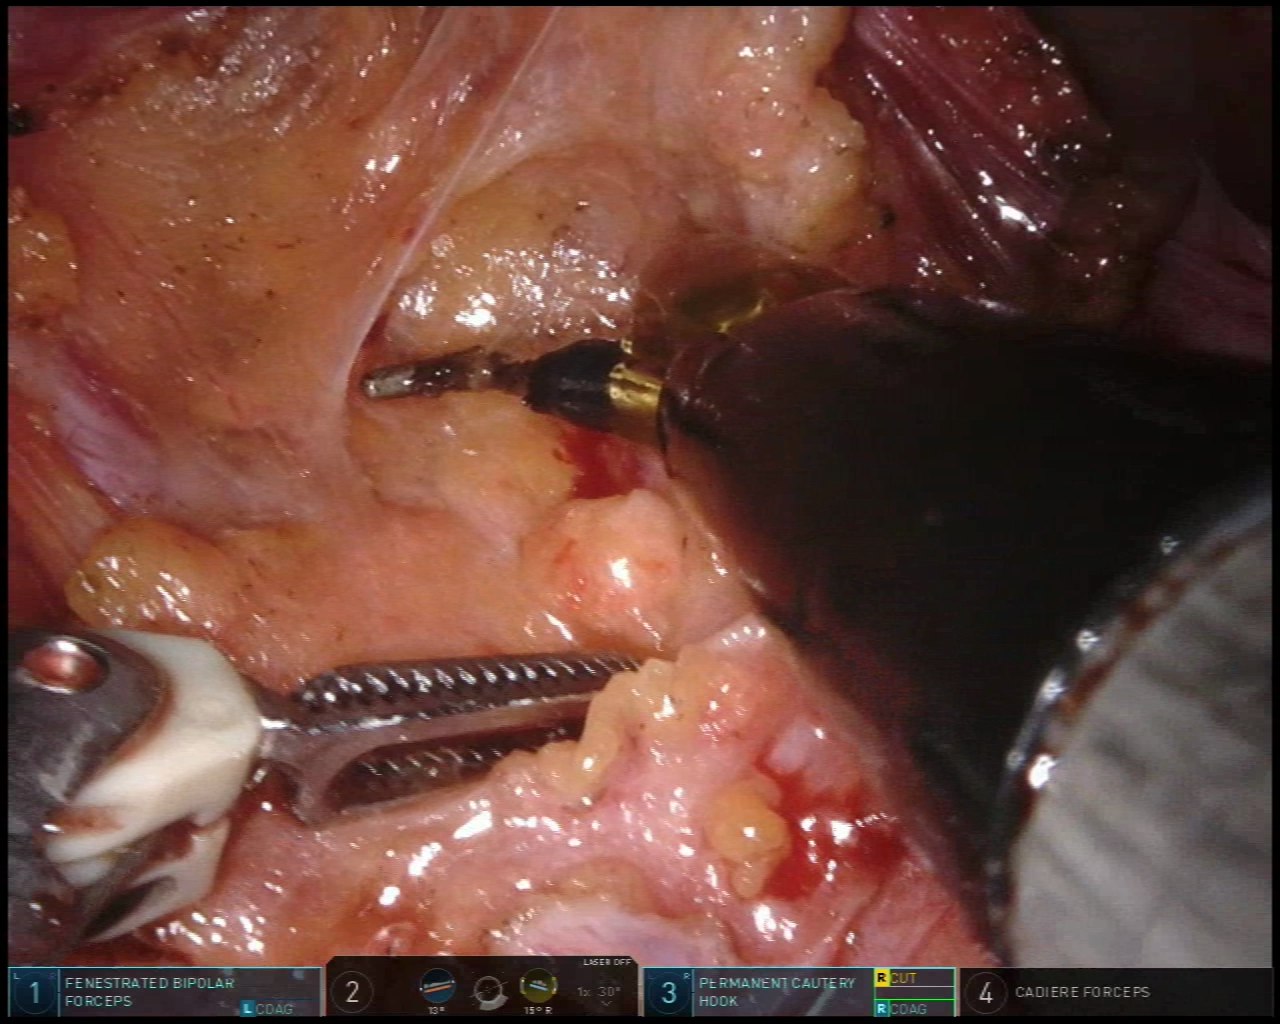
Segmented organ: ureter
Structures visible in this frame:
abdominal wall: no
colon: no
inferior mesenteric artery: no
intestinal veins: no
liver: no
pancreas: no
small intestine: no
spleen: no
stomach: no
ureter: yes
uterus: no
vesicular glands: no